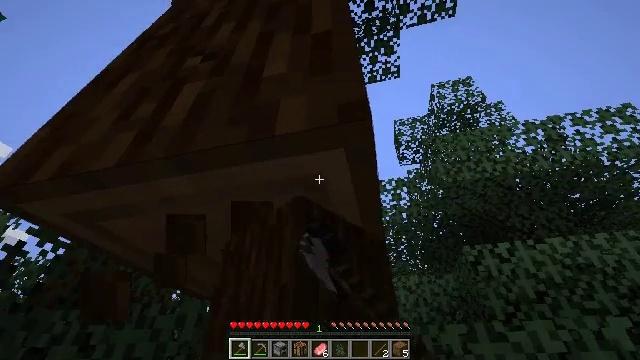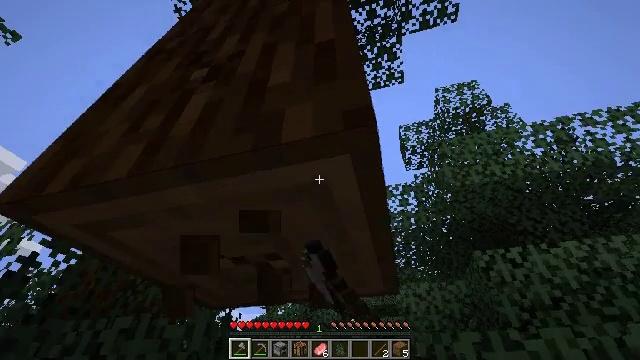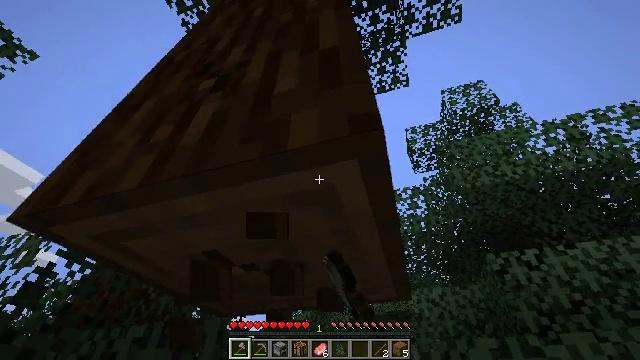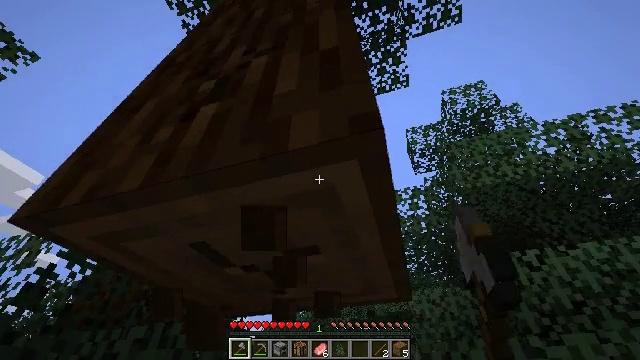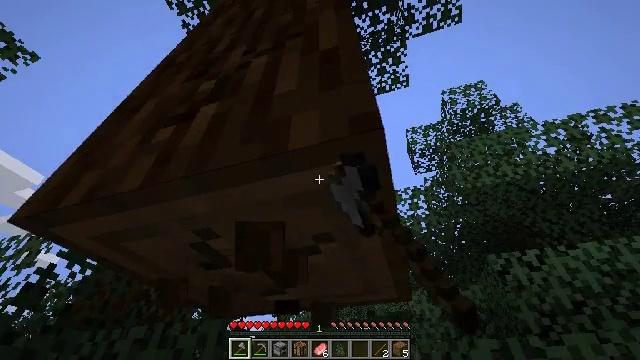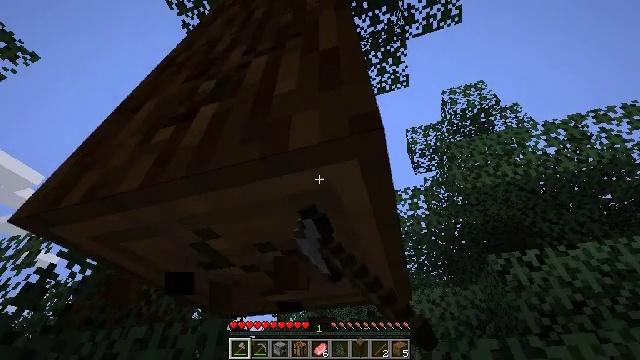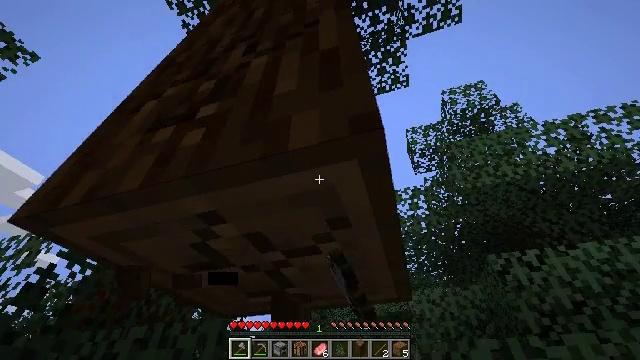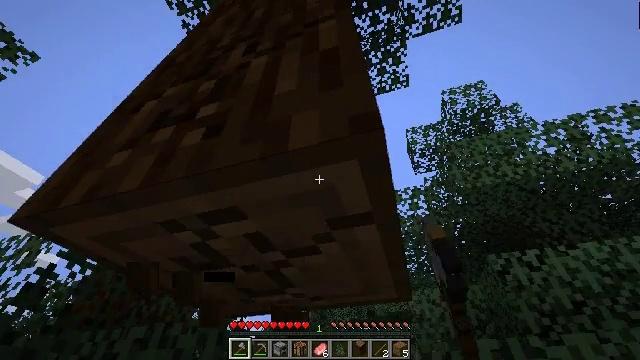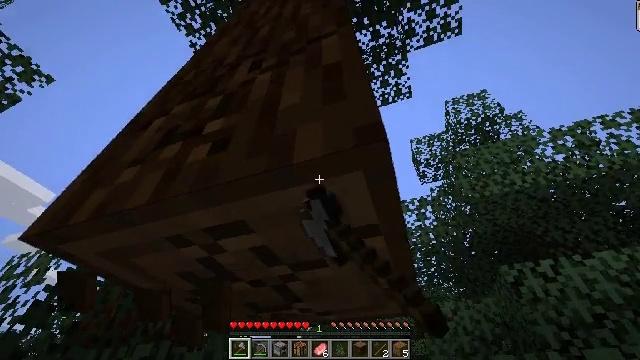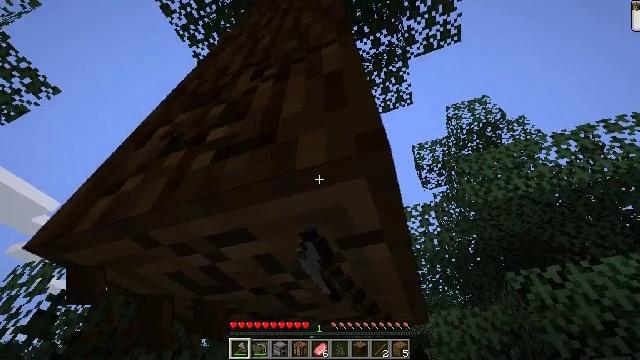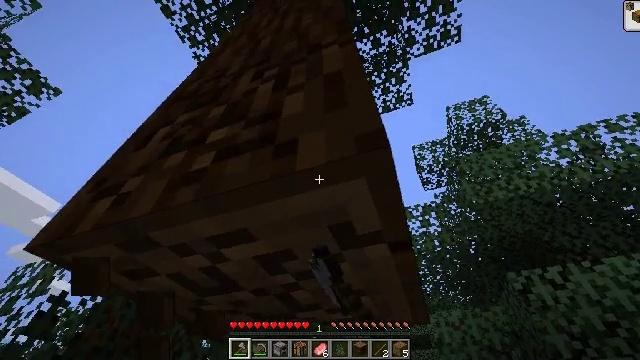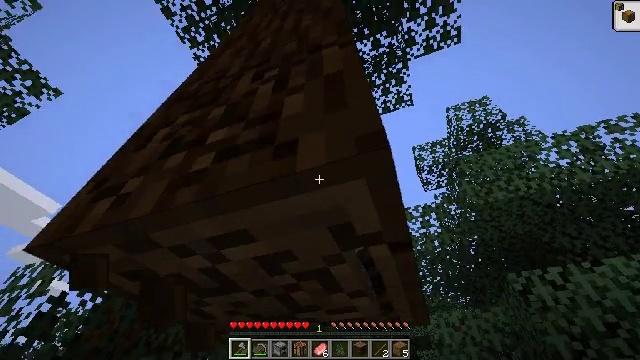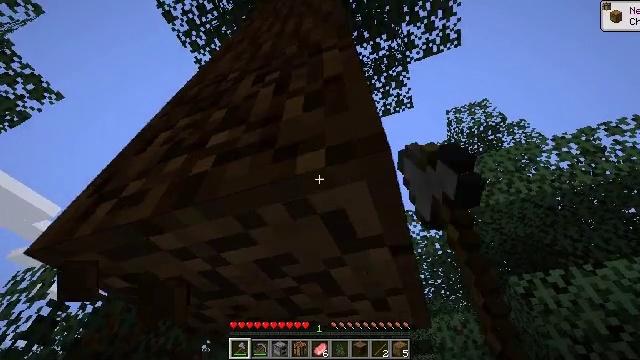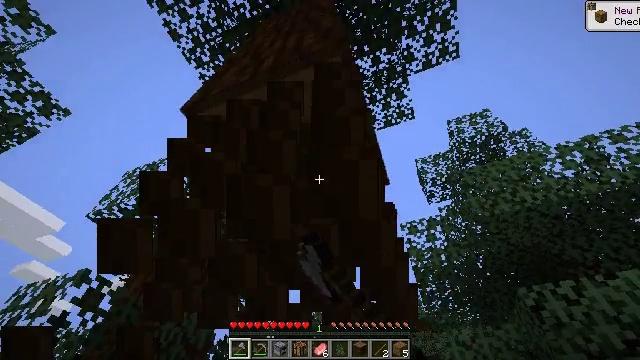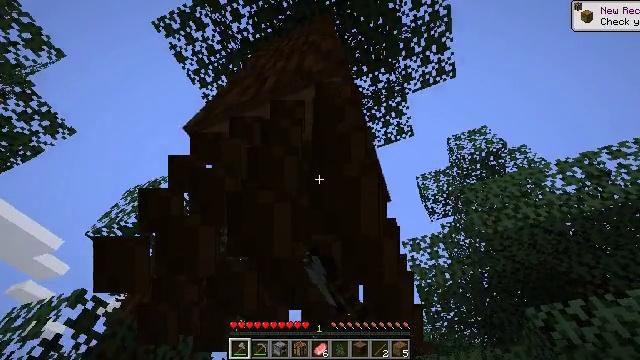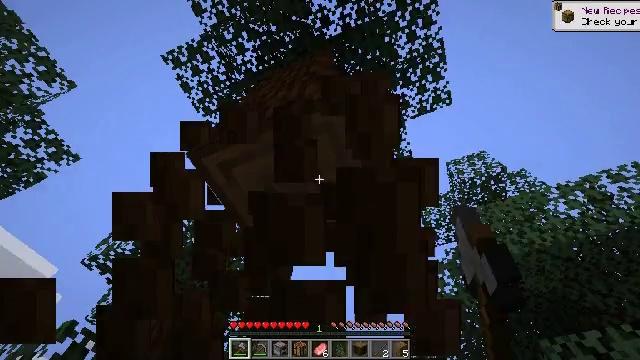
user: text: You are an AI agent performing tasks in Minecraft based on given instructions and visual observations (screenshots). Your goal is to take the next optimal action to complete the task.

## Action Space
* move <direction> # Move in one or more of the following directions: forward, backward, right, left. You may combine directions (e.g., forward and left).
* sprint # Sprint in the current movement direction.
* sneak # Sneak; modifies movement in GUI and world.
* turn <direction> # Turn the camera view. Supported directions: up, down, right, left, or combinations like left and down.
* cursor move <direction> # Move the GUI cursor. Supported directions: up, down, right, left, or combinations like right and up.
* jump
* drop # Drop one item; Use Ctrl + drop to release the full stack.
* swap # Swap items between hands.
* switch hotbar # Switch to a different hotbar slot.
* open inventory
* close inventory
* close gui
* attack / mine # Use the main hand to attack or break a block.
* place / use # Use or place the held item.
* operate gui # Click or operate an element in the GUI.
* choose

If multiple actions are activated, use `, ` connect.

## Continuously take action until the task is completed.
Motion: motion action
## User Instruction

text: Harvest the spruce log from a tree trunk.
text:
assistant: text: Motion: turn left and up, attack / mine
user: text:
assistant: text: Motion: turn left and up, attack / mine
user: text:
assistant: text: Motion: attack / mine
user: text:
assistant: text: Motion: attack / mine
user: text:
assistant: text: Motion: attack / mine
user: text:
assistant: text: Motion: attack / mine
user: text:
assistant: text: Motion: attack / mine
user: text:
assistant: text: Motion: turn left and up, attack / mine
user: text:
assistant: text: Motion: turn up, attack / mine
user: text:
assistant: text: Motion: attack / mine
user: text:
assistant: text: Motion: attack / mine
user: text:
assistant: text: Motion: attack / mine
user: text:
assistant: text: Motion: turn up, attack / mine
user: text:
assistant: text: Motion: turn up, attack / mine
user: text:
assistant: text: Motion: turn up, attack / mine
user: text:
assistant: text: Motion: turn up, attack / mine
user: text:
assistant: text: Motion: attack / mine
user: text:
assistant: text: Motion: attack / mine
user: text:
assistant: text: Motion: attack / mine
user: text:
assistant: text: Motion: attack / mine
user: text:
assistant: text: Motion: attack / mine
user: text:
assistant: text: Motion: attack / mine
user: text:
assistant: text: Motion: turn up, attack / mine
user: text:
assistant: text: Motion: turn left and up, attack / mine
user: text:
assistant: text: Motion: turn up, attack / mine
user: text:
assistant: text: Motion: turn up, attack / mine
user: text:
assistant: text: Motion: attack / mine
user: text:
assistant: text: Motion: attack / mine
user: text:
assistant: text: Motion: attack / mine
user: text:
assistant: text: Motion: attack / mine